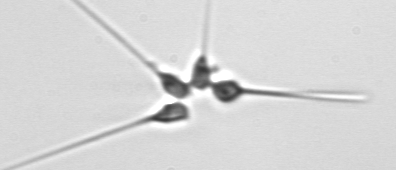
Label: Asterionellopsis_glacialis